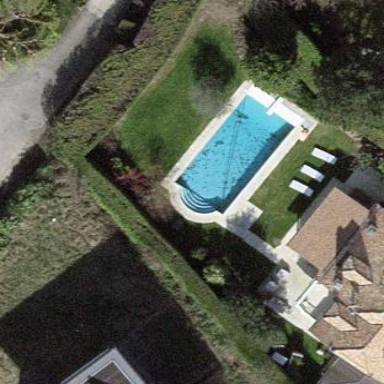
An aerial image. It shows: Swimming pool located in leisure land.